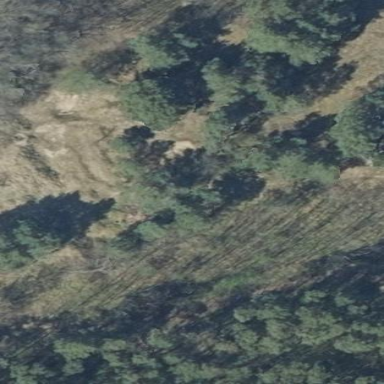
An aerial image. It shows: Forest area predominantly covered with needle-leaved trees.